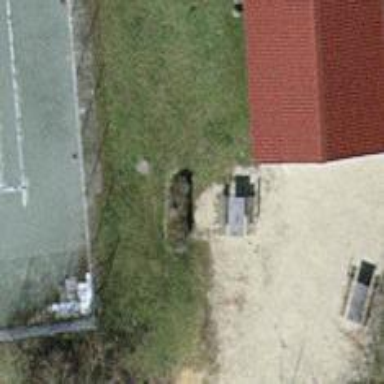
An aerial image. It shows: Picnic table located in leisure land area.